Question: For most items within Java, you simply add '.setVisible(false)'. Then the item disappears from the form, but when I do this for a 'Jtable' within 'Netbeans', using:
'''
table1.setVisible(false);
'''
Rather the table going invisible, it goes grey instead. Shown in picture below:

How do I get this to work?
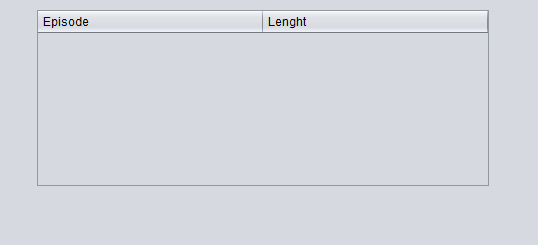
Answer: - 'reset()''revalidate()'- -